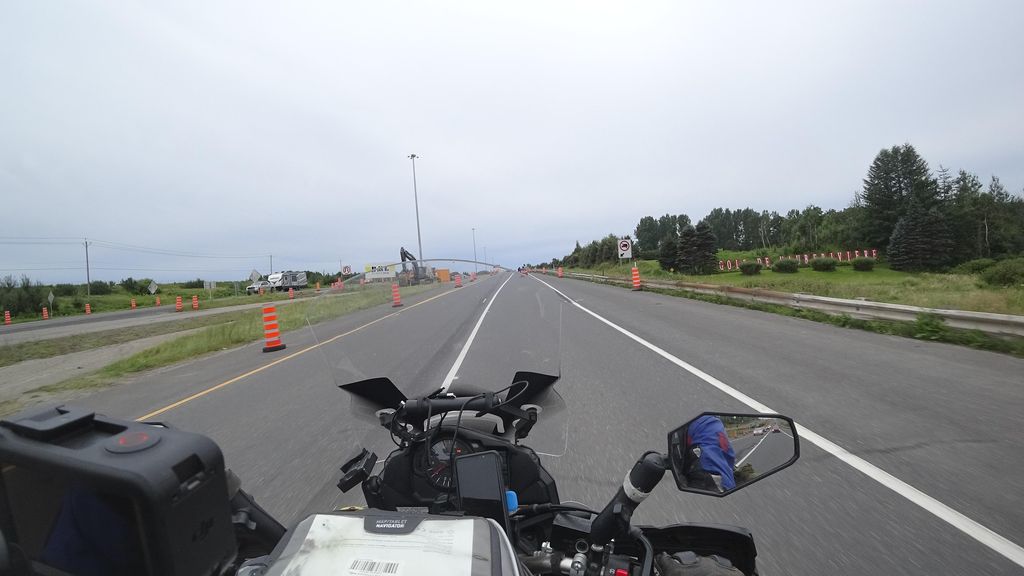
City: quebec_city